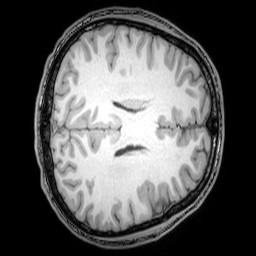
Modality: T1w
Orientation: axial
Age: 24
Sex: male
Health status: healthy
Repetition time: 0.081 s
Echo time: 0.037 s